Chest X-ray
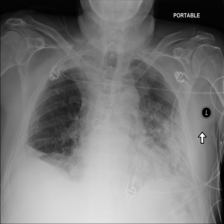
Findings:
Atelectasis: positive
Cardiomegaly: negative
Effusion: positive
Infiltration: positive
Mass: negative
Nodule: negative
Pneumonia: negative
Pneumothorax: negative
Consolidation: negative
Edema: negative
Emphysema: negative
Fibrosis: negative
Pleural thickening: negative
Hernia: negative